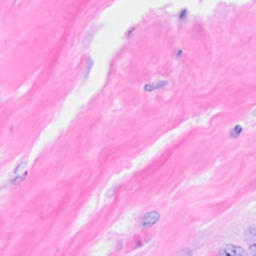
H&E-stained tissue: Breast